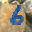
Label: 6